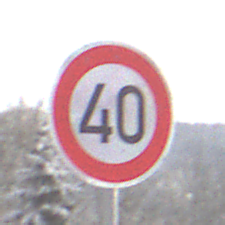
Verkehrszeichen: Geschwindigkeit40
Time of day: MorningAfternoon
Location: Outdoor (Nature)
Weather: PartlyCloudy
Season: Winter
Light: Natural